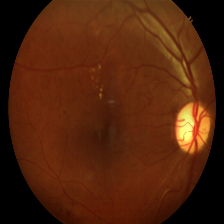
Diabetic retinopathy grade: Proliferative DR